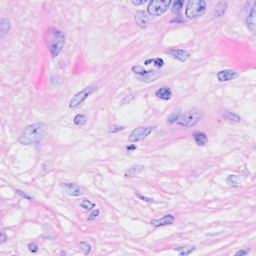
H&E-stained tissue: Breast